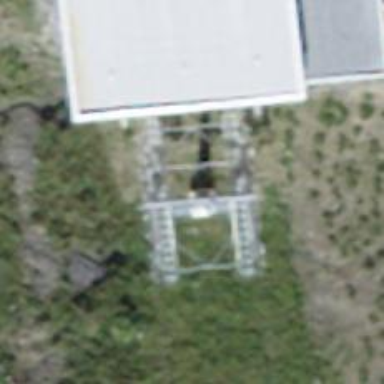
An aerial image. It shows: Pylon for aerialway.